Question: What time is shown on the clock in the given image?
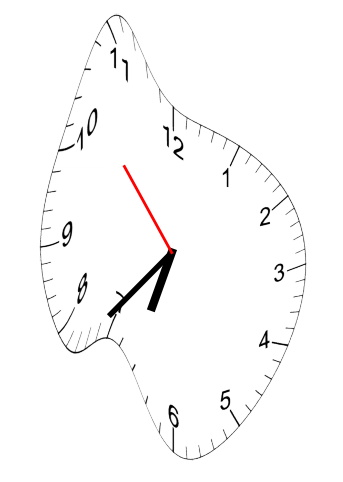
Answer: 06:36:53